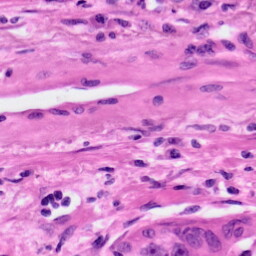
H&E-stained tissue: Lung